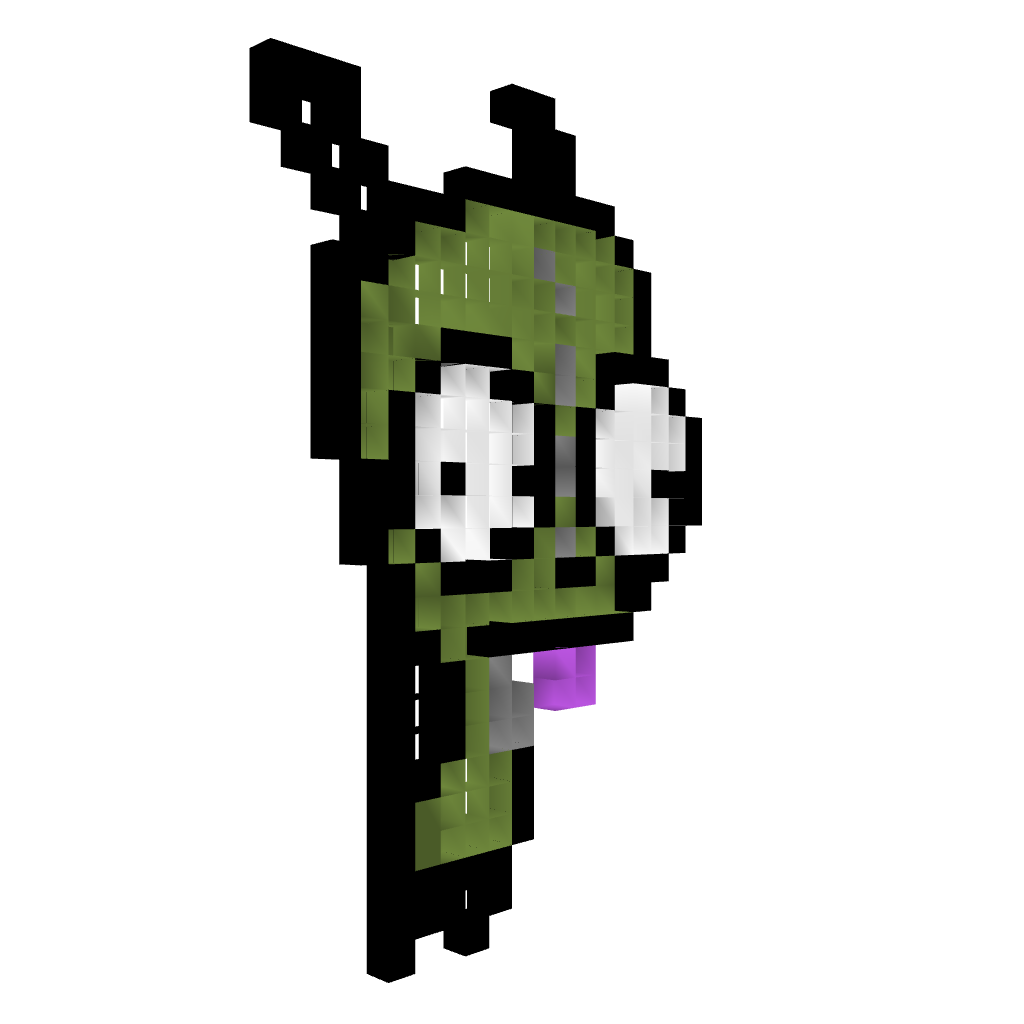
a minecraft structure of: Gir Pixel Art bad low quality